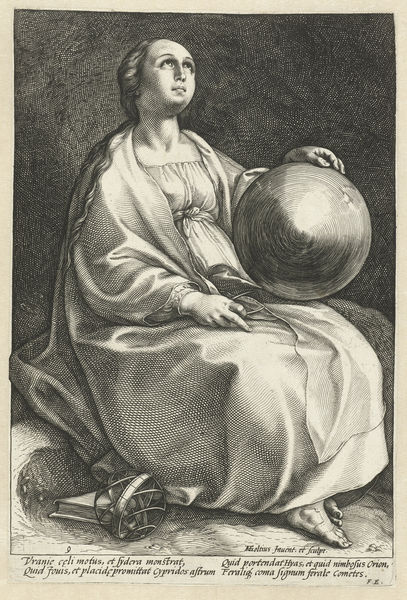
Titel: Urania
Künstler: Hendrick Goltzius
Standort: Amsterdam
Institution: Rijksmuseum
Schlagwörter: hand, finger, frau, haar, mund, nase, blick, ball, knoten, sitzend, schrift, barfuss, buch, kugel, 9